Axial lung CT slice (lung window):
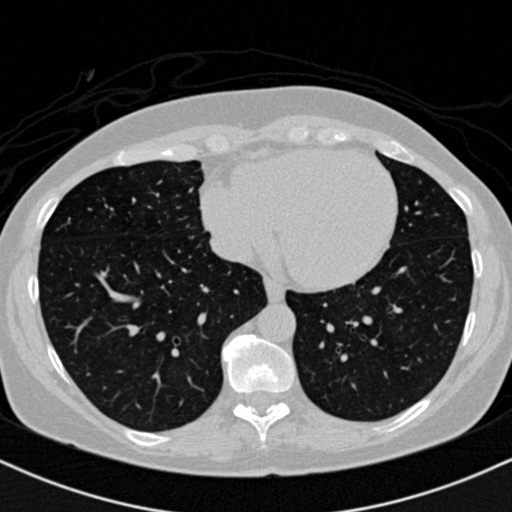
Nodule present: no